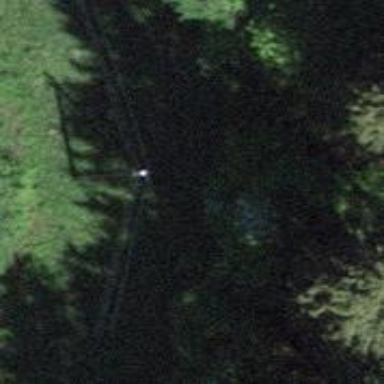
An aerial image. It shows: Power pole.